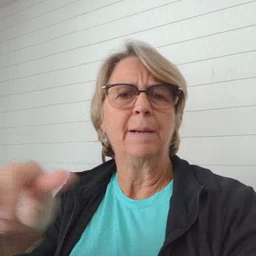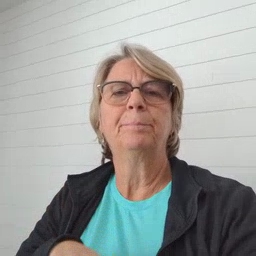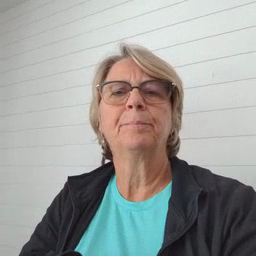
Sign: same